Question: I have an if else statement, but its not working correctly. When I add it in, it only echos the first statement even if the database info doesn't match the '=' in the if statement, what did I do wrong?
'''
$gameum = $db->fetch("SELECT * FROM accounts WHERE 'id' = '$id'");
$status = $gameum['status'];
$gameid = $gameum['gameid'];
$search = $gameum['seraching_for'];
if($gameum['status'] = '0' ) {
$data ='<h1> Who do you want to battle against? </h1><br />
<form action="" method="post" id="form-pb" name="pb" target="_self" >
USERNAME:<input name="name" type="text" size="40" maxlength="40" />
<input name="submit" type="submit" value="Search"/>
</form>
<a class="goback" href="#">Cancel</a>';
} else {
$data = '<h1> Searching </h1> <br /> Searching for '.$search.'';
}
'''
Screenshot of the database row:

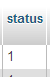
Answer: '''
$gameum['status'] = '0' // assigns the value '0' to $gamenum['status']
($gameum['status'] == '0') // compares the two values
'''